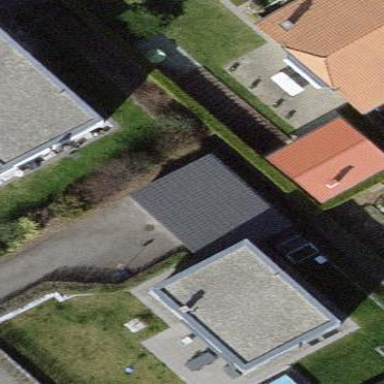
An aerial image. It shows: Garage building.